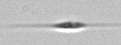
Label: Cylindrotheca_morphotype1